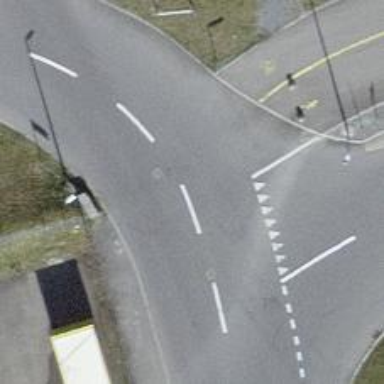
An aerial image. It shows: Asphalt service road with designated cycle lane.